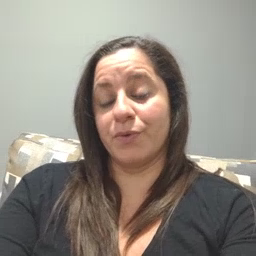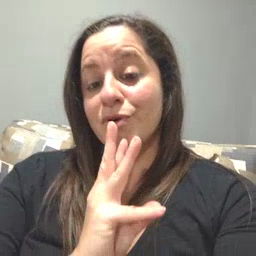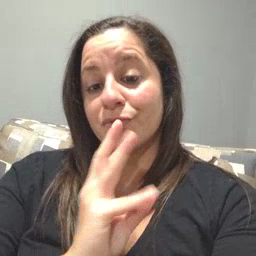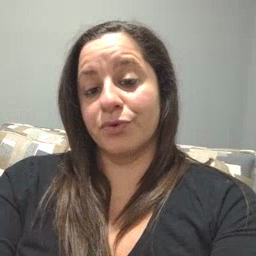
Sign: water